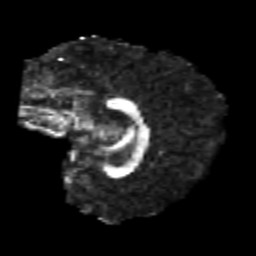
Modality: FA
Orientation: sagittal
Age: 26
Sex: female
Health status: healthy
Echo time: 0.074 s